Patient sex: M
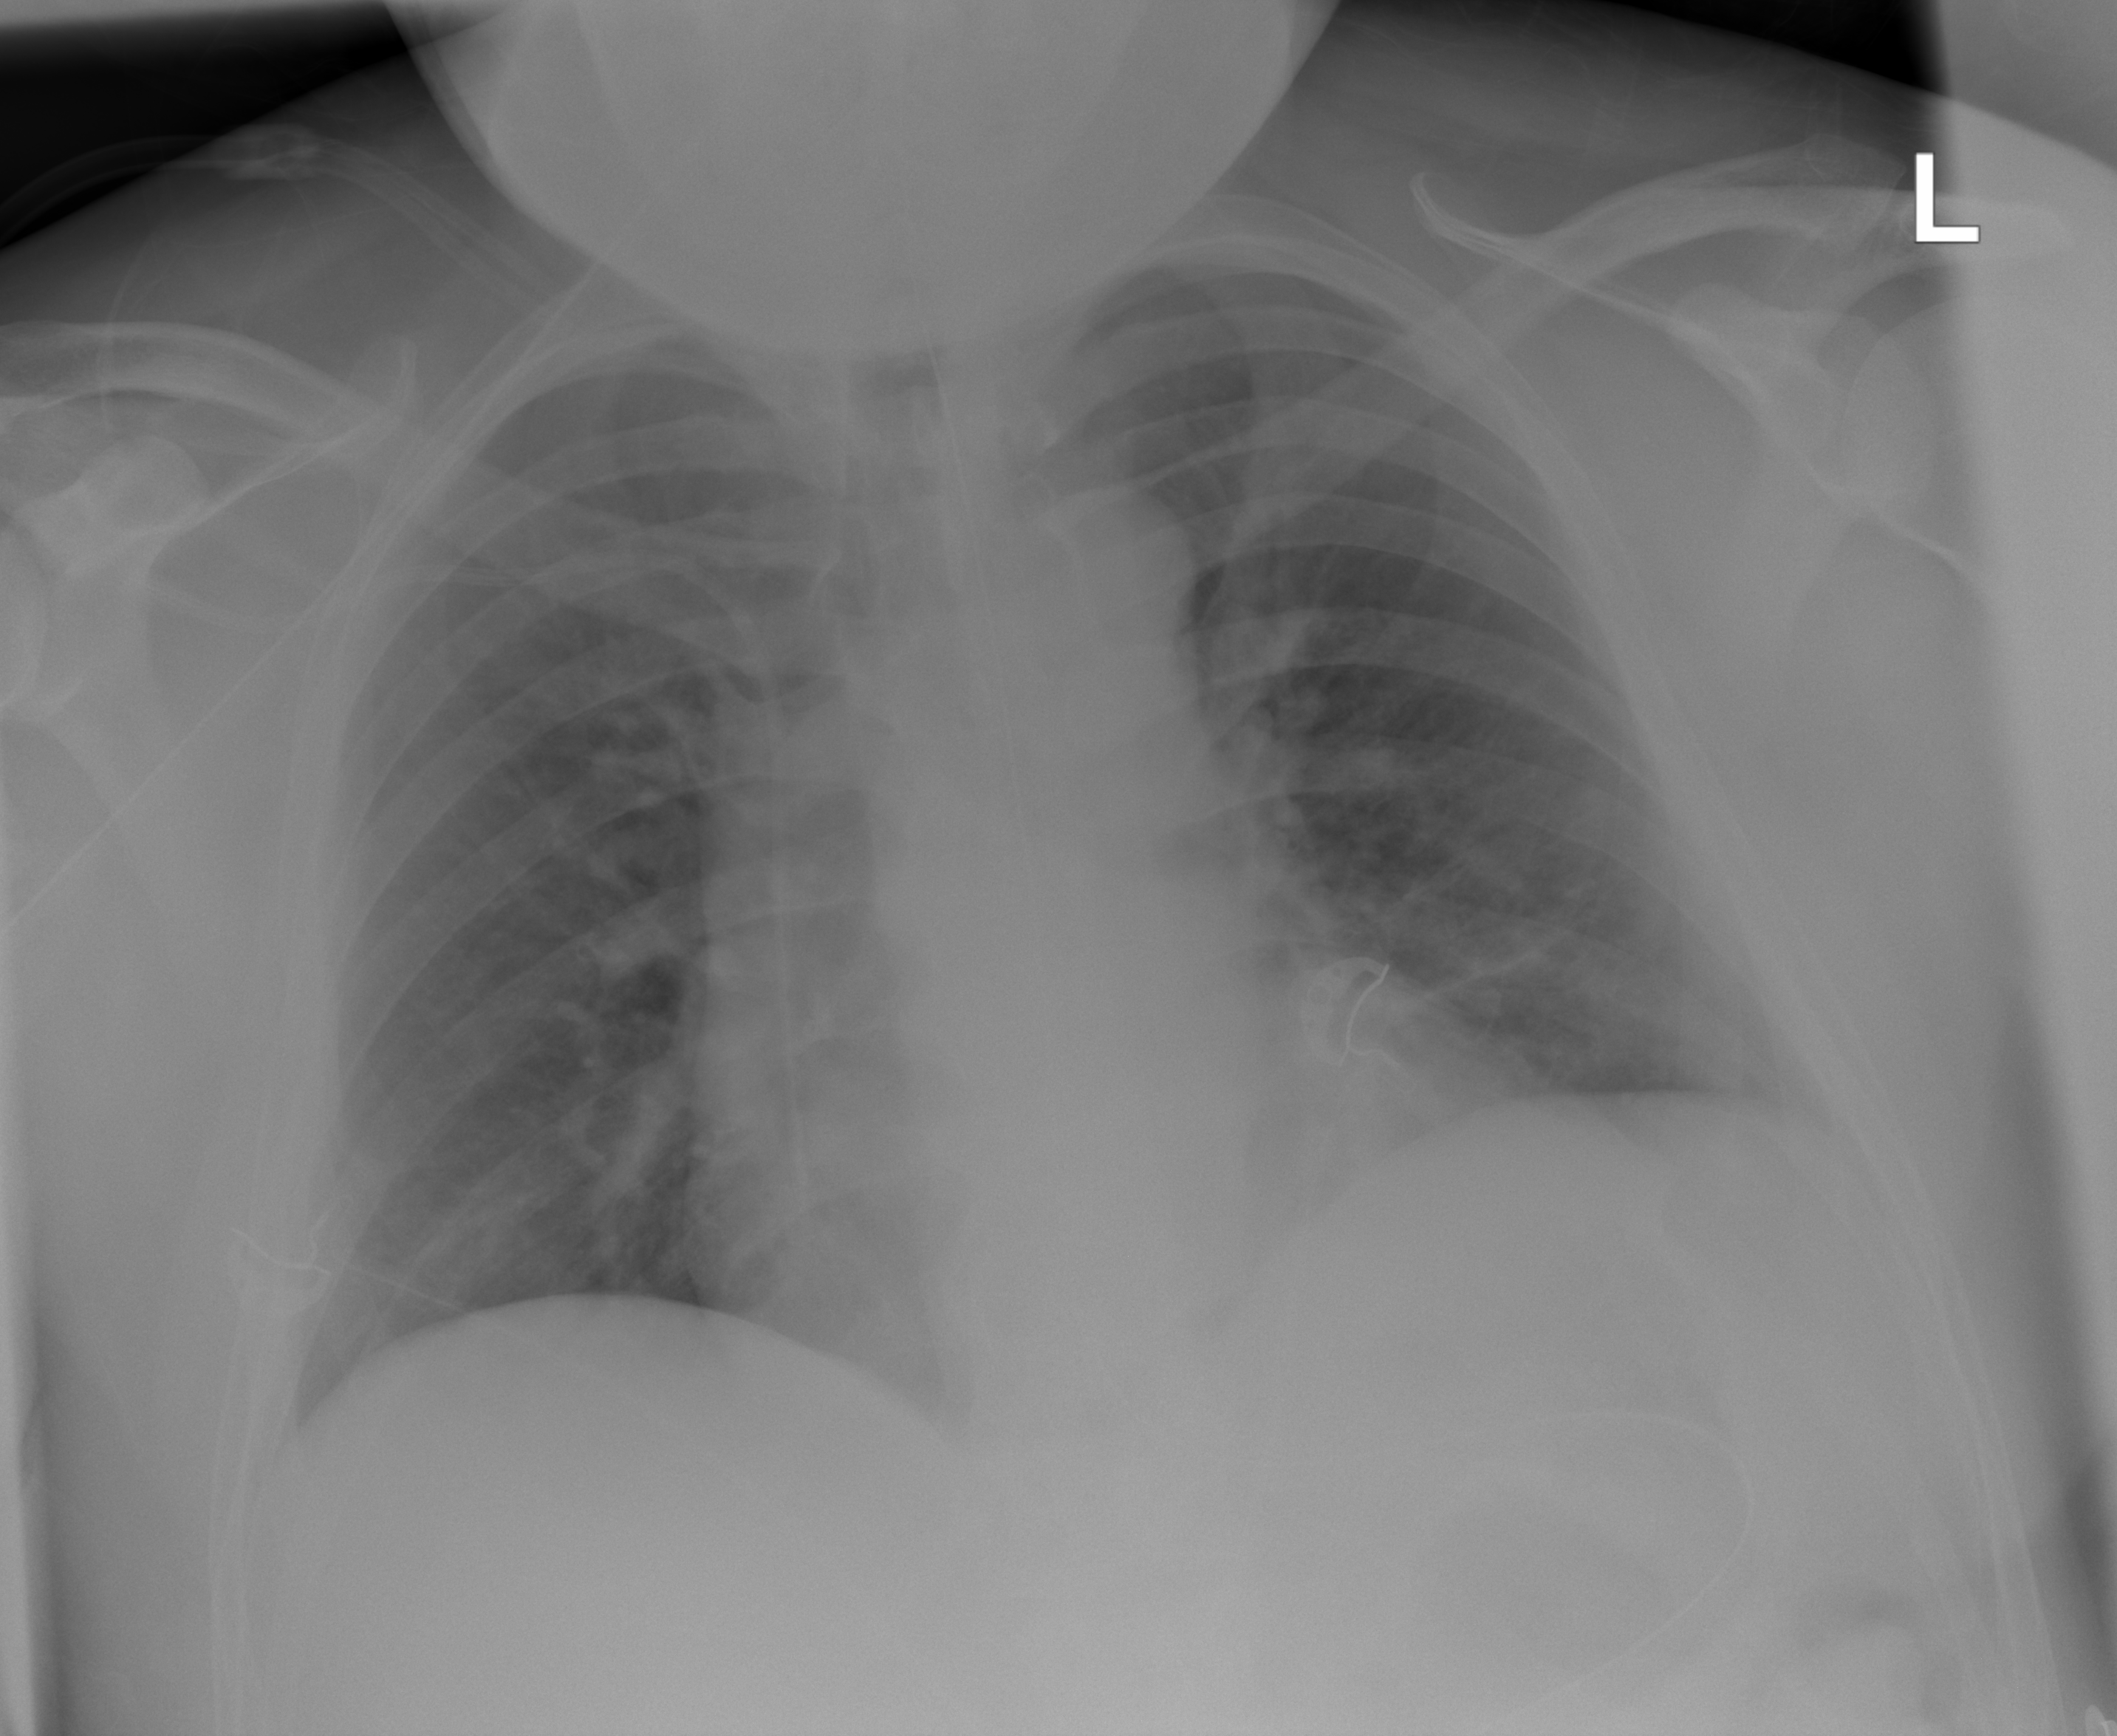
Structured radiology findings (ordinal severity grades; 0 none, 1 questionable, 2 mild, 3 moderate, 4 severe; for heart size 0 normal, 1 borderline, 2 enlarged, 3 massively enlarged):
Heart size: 0
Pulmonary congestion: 1
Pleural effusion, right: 0
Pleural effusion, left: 0
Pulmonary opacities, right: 0
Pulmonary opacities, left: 0
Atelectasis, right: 0
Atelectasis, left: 0